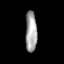
Tissue: prostate
Cell type: Fibroblasts
Senescence score: 0.74
Nuclear area (px): 462
Mean DAPI intensity: 163.491